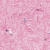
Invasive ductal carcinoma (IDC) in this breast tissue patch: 0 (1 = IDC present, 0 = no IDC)